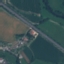
Land use / land cover: Highway